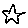
Label: star